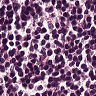
Metastatic tissue present: no